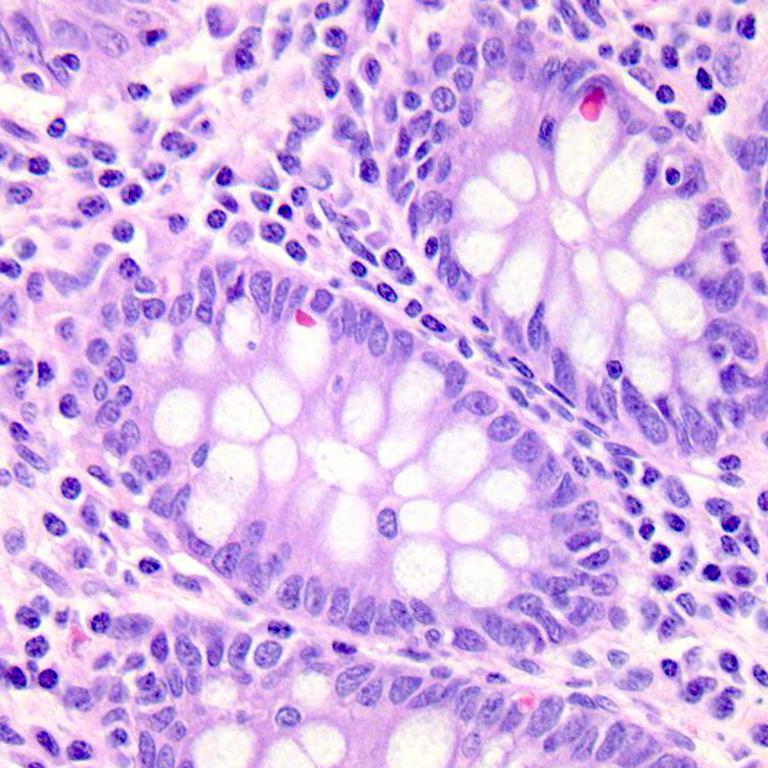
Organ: colon
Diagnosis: benign